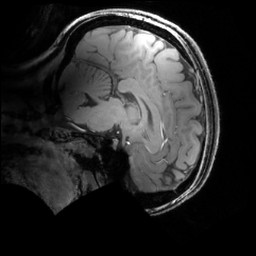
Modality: MP2RAGE
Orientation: sagittal
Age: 22
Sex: female
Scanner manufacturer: siemens
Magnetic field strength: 6.98 T
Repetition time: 6 s
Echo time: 0.00283 s